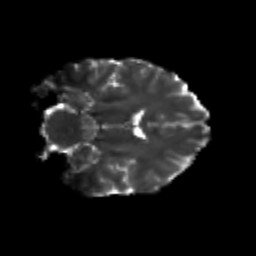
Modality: T2w
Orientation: coronal
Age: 25
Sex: female
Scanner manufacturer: siemens
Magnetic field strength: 3 T
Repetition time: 3.5 s
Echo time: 0.113 s